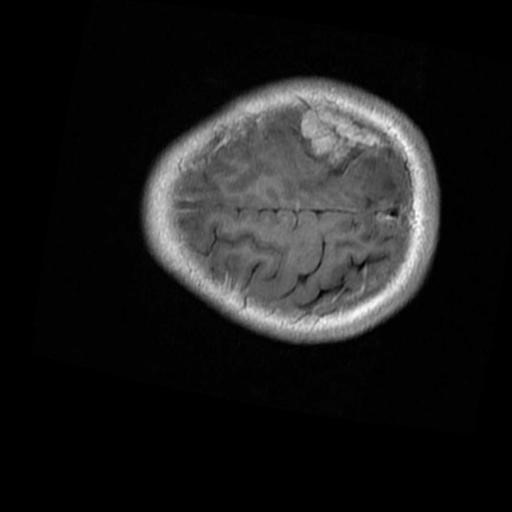
Label: brain_menin